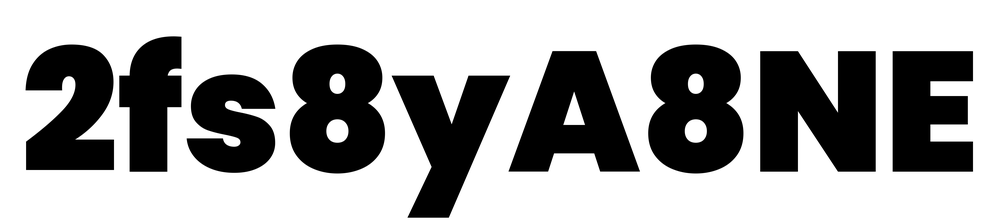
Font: Poppins-Black